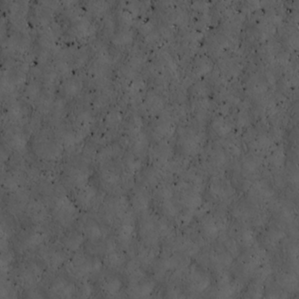
Label: non_frost